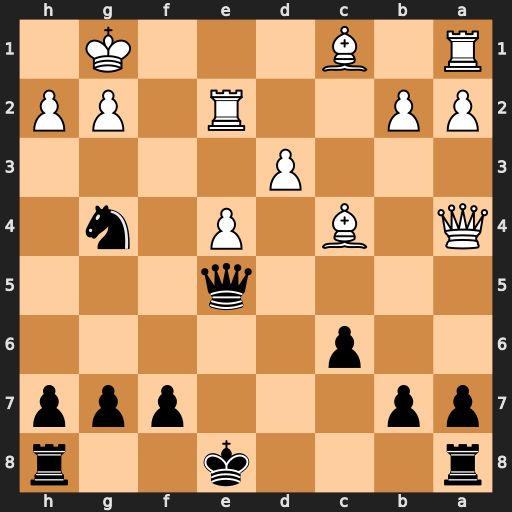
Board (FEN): r3k2r/pp3ppp/2p5/4q3/Q1B1P1n1/3P4/PP2R1PP/R1B3K1
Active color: b
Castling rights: kq
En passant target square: -
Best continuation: Qxh2+ Kf1 Qh1#